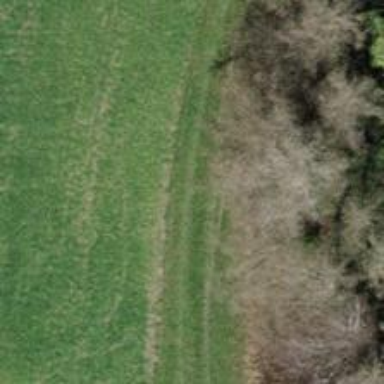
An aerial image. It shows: Unpaved path.